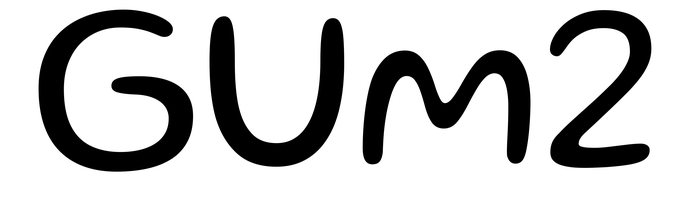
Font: Gluten_Light